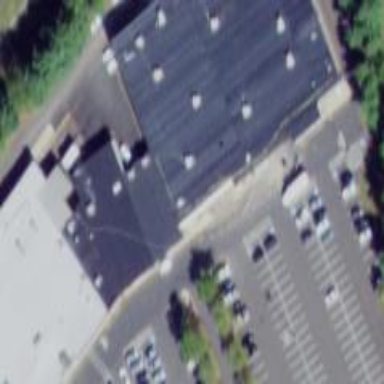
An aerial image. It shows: Public building.